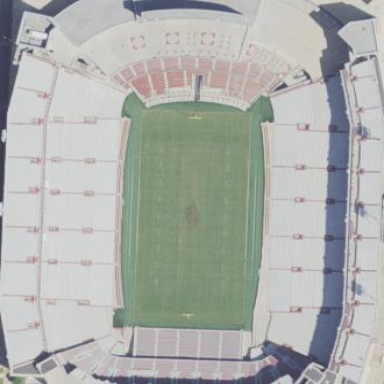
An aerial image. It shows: Stadium used for American football matches.